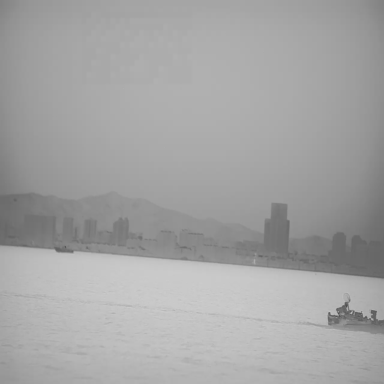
There are two bulk_carriers in the infrared image.